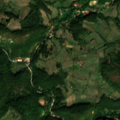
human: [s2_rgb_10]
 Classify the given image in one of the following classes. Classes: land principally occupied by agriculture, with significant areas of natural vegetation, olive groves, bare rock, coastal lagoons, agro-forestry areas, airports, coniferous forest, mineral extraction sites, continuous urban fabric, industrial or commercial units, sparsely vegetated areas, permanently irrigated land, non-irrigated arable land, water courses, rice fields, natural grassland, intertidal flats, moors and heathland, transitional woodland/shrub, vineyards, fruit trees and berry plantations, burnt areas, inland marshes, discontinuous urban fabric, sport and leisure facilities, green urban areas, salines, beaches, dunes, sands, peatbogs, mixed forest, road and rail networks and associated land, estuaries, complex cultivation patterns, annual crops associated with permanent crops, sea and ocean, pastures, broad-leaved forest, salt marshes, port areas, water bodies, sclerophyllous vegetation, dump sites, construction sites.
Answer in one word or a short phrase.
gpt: complex cultivation patterns, land principally occupied by agriculture, with significant areas of natural vegetation, broad-leaved forest